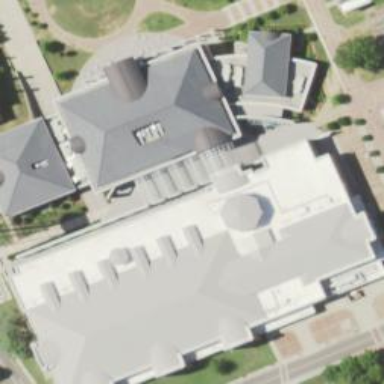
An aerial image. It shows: University building.